Aerial crown-view tile of a tropical tree (Barro Colorado Island, Panama), acquired 20250217:
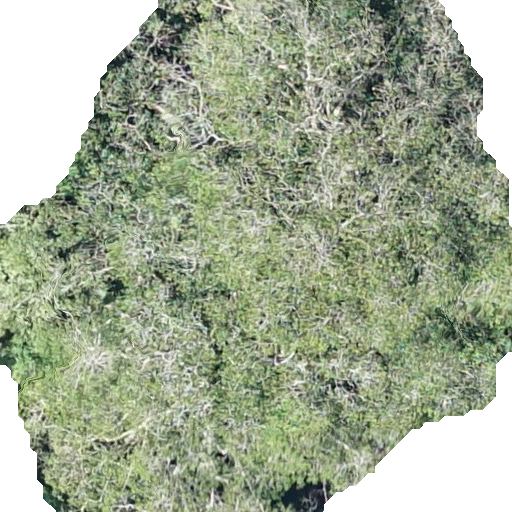
Species: Hura crepitans
GBIF accepted scientific name: Hura crepitans
Crown area: 379.29 m²